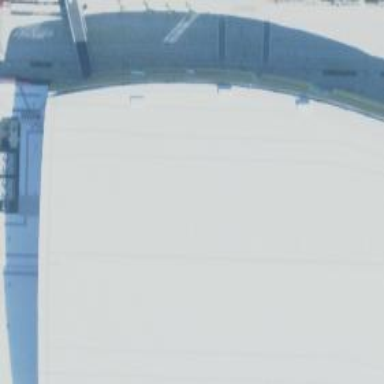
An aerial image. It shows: Round-shaped building with white roof. The stadium building is brown in color.